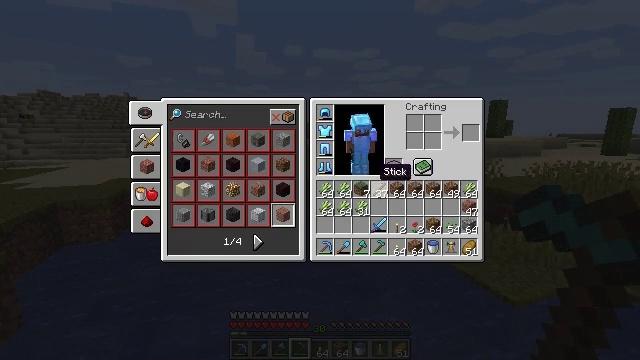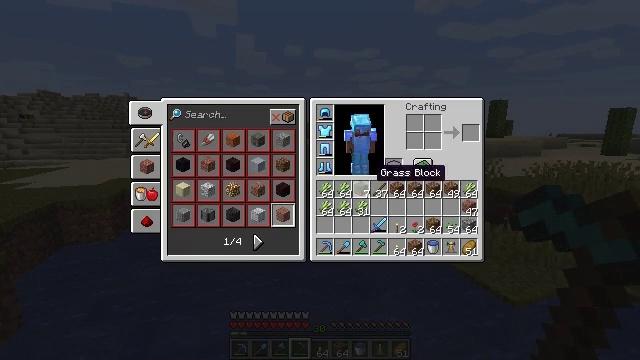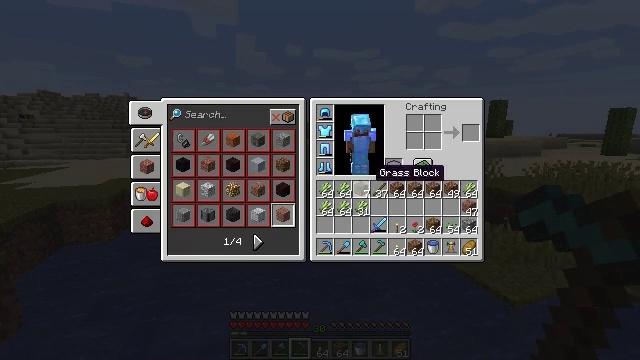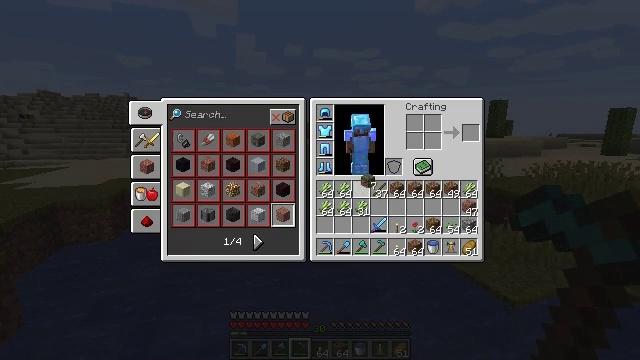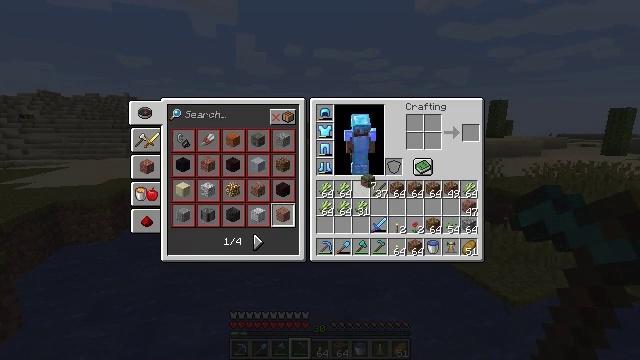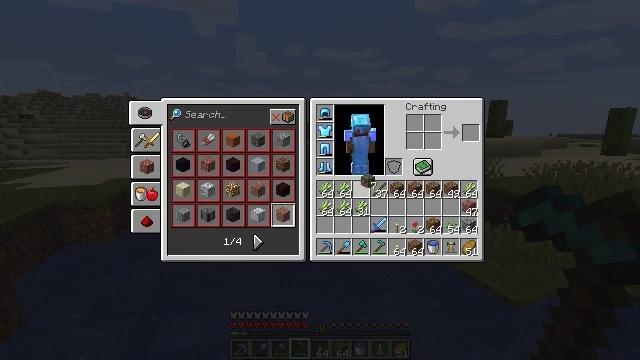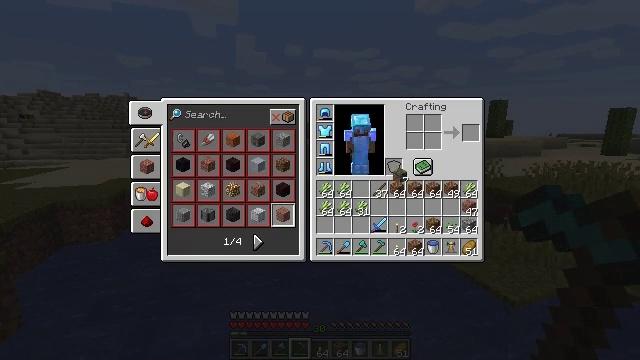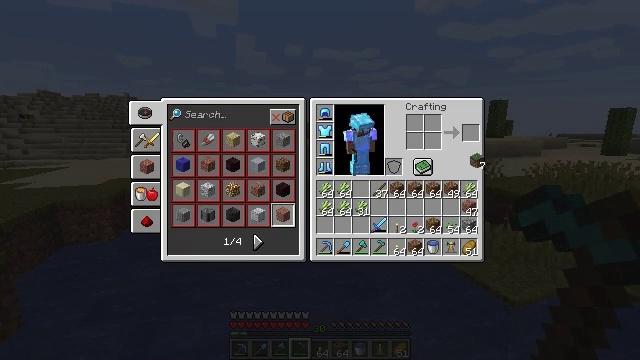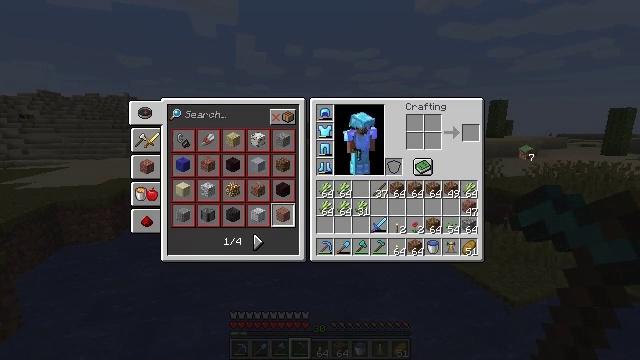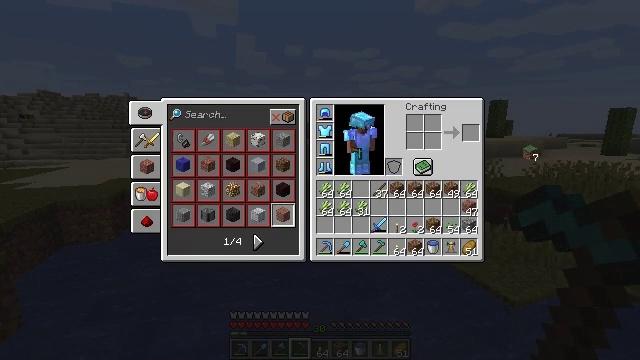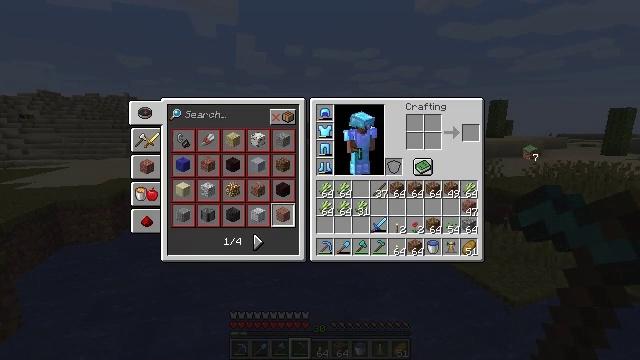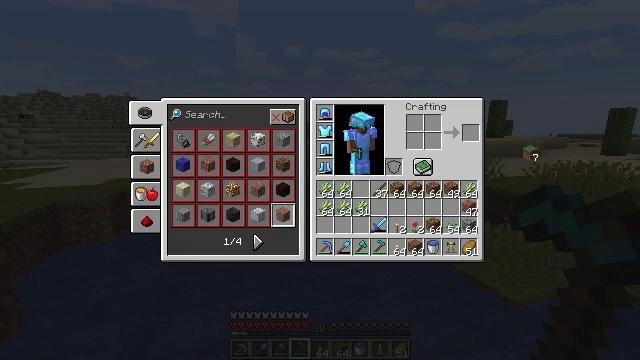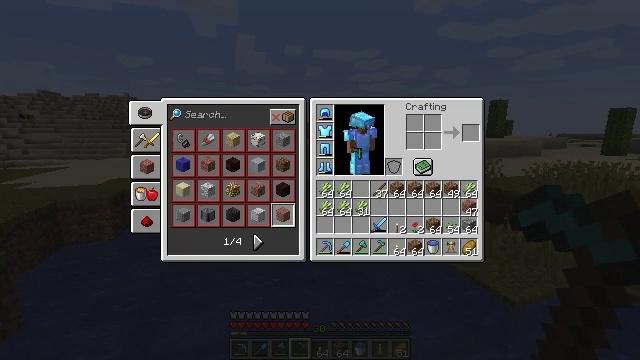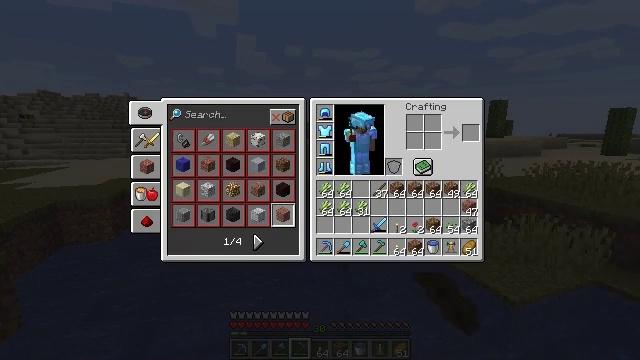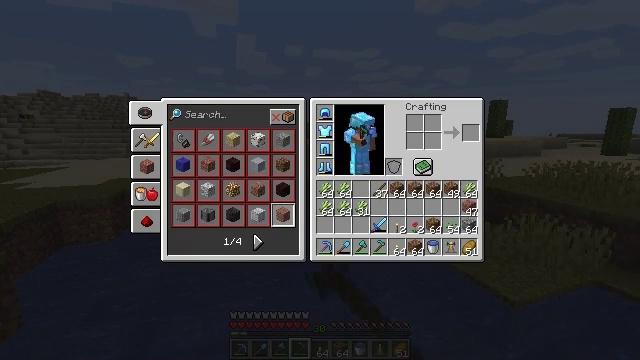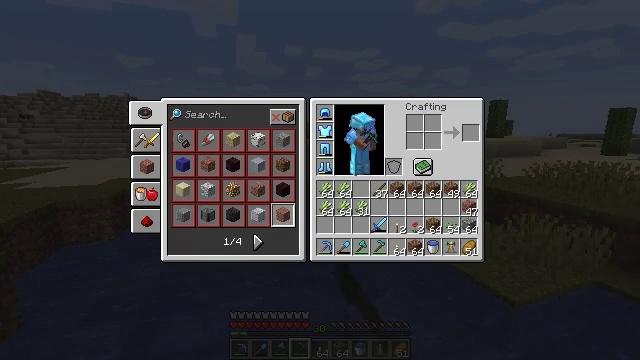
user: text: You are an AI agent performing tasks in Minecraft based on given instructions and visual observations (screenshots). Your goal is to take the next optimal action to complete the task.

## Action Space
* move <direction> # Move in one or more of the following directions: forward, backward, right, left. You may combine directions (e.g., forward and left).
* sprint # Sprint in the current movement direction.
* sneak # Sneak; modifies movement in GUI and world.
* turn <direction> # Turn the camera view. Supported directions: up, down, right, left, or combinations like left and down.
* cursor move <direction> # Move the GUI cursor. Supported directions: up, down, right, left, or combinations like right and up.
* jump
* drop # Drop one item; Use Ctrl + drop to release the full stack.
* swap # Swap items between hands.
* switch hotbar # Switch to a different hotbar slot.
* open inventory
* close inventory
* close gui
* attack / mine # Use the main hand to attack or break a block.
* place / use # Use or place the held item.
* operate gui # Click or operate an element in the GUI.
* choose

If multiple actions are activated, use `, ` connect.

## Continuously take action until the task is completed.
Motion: motion action
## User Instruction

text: Remove a grass block from the inventory.
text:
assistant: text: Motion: no_op
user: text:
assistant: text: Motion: no_op
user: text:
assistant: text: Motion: operate gui
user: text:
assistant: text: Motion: operate gui
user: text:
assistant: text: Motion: operate gui
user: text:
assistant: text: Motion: cursor move right
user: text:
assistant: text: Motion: cursor move right and up
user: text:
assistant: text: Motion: cursor move right and up
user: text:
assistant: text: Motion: operate gui
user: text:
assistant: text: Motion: operate gui
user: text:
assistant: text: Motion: operate gui
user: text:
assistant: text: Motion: no_op
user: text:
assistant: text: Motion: cursor move left
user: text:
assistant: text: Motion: cursor move left and down
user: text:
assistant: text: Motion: cursor move left and down
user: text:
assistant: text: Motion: cursor move left and down
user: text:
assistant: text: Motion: no_op